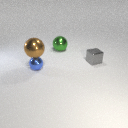
large brown metal sphere above small blue metal sphere